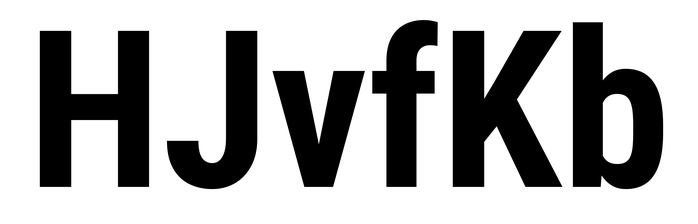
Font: Roboto_Condensed_Bold